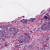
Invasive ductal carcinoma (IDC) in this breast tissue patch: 1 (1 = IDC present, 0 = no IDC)